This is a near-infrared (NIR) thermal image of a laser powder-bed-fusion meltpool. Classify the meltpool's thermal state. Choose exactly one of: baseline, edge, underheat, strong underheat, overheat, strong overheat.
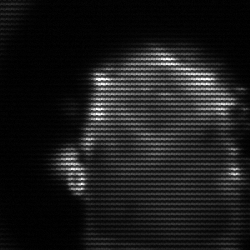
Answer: baseline